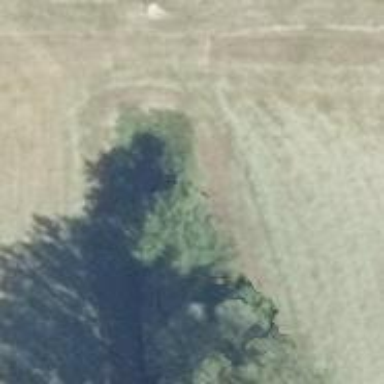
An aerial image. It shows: Row of trees in natural setting.